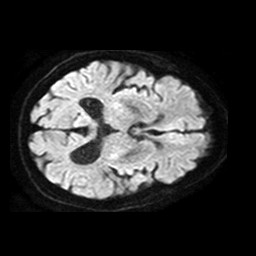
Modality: TRACE
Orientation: axial
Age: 86
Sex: female
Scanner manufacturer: philips
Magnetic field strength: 1.5 T
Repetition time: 3.405 s
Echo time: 0.09411 s